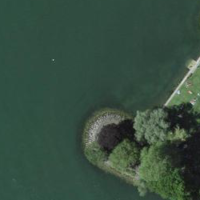
EUNIS habitat code: 14
Species observed at this site:
Phalacrocorax carbo
Corvus corone
Larus michahellis
Cyanistes caeruleus
Cygnus olor
Fulica atra
Podiceps cristatus
Anas platyrhynchos
Sturnus vulgaris
Parus major
Erithacus rubecula
Passer domesticus
Turdus merula